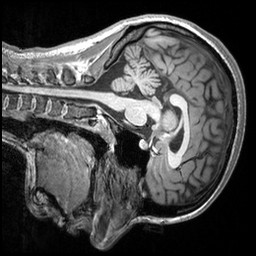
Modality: T1w
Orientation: sagittal
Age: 22
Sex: female
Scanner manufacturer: siemens
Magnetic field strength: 3 T
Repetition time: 2.53 s
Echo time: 0.00298 s